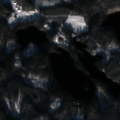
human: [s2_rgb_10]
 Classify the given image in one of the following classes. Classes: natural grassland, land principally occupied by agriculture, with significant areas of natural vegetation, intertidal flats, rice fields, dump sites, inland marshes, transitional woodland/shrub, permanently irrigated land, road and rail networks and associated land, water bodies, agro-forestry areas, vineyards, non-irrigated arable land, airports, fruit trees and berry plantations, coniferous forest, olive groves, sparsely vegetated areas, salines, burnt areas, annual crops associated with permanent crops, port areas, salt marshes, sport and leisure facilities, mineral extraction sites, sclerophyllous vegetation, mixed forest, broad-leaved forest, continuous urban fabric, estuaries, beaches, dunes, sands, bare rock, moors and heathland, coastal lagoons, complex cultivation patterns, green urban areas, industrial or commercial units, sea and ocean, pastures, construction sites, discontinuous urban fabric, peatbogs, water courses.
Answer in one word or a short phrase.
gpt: coniferous forest, mixed forest, transitional woodland/shrub, water bodies